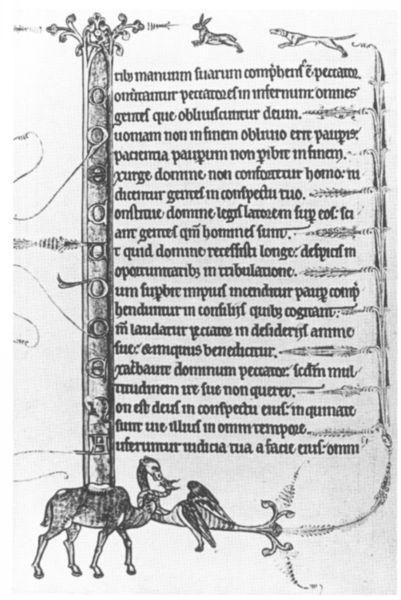
Titel: Rutland Psalter
Institution: London, British Library
Schlagwörter: adler, feder, vogel, schwarz, weiss, zeichnung, hund, tier, tiere, alt, vögel, pflanze, pferd, umrandung, hase, ranken, schrift, papier, grafik, schriftzug, dekor, buch, schwarz weiß, seite, text, buchstaben, koloriert, jagd, intarsie, buchseite, verziert, fisch, fuchs, reh, has, antik, gier, mittelalter, fabelwesen, geier, zier, zierde, schriftstück, ungeheuer, drache, handschrift, groteske, zeile, kamel, latein, lateinisch, schrif, initial, buchmalerei, majuskel, puma, illustrationen, evangeliar, eingefasst, lama, falken, tschrift, bestiarium, pagina, rahmeen, ornaameent, kolorier